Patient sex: M
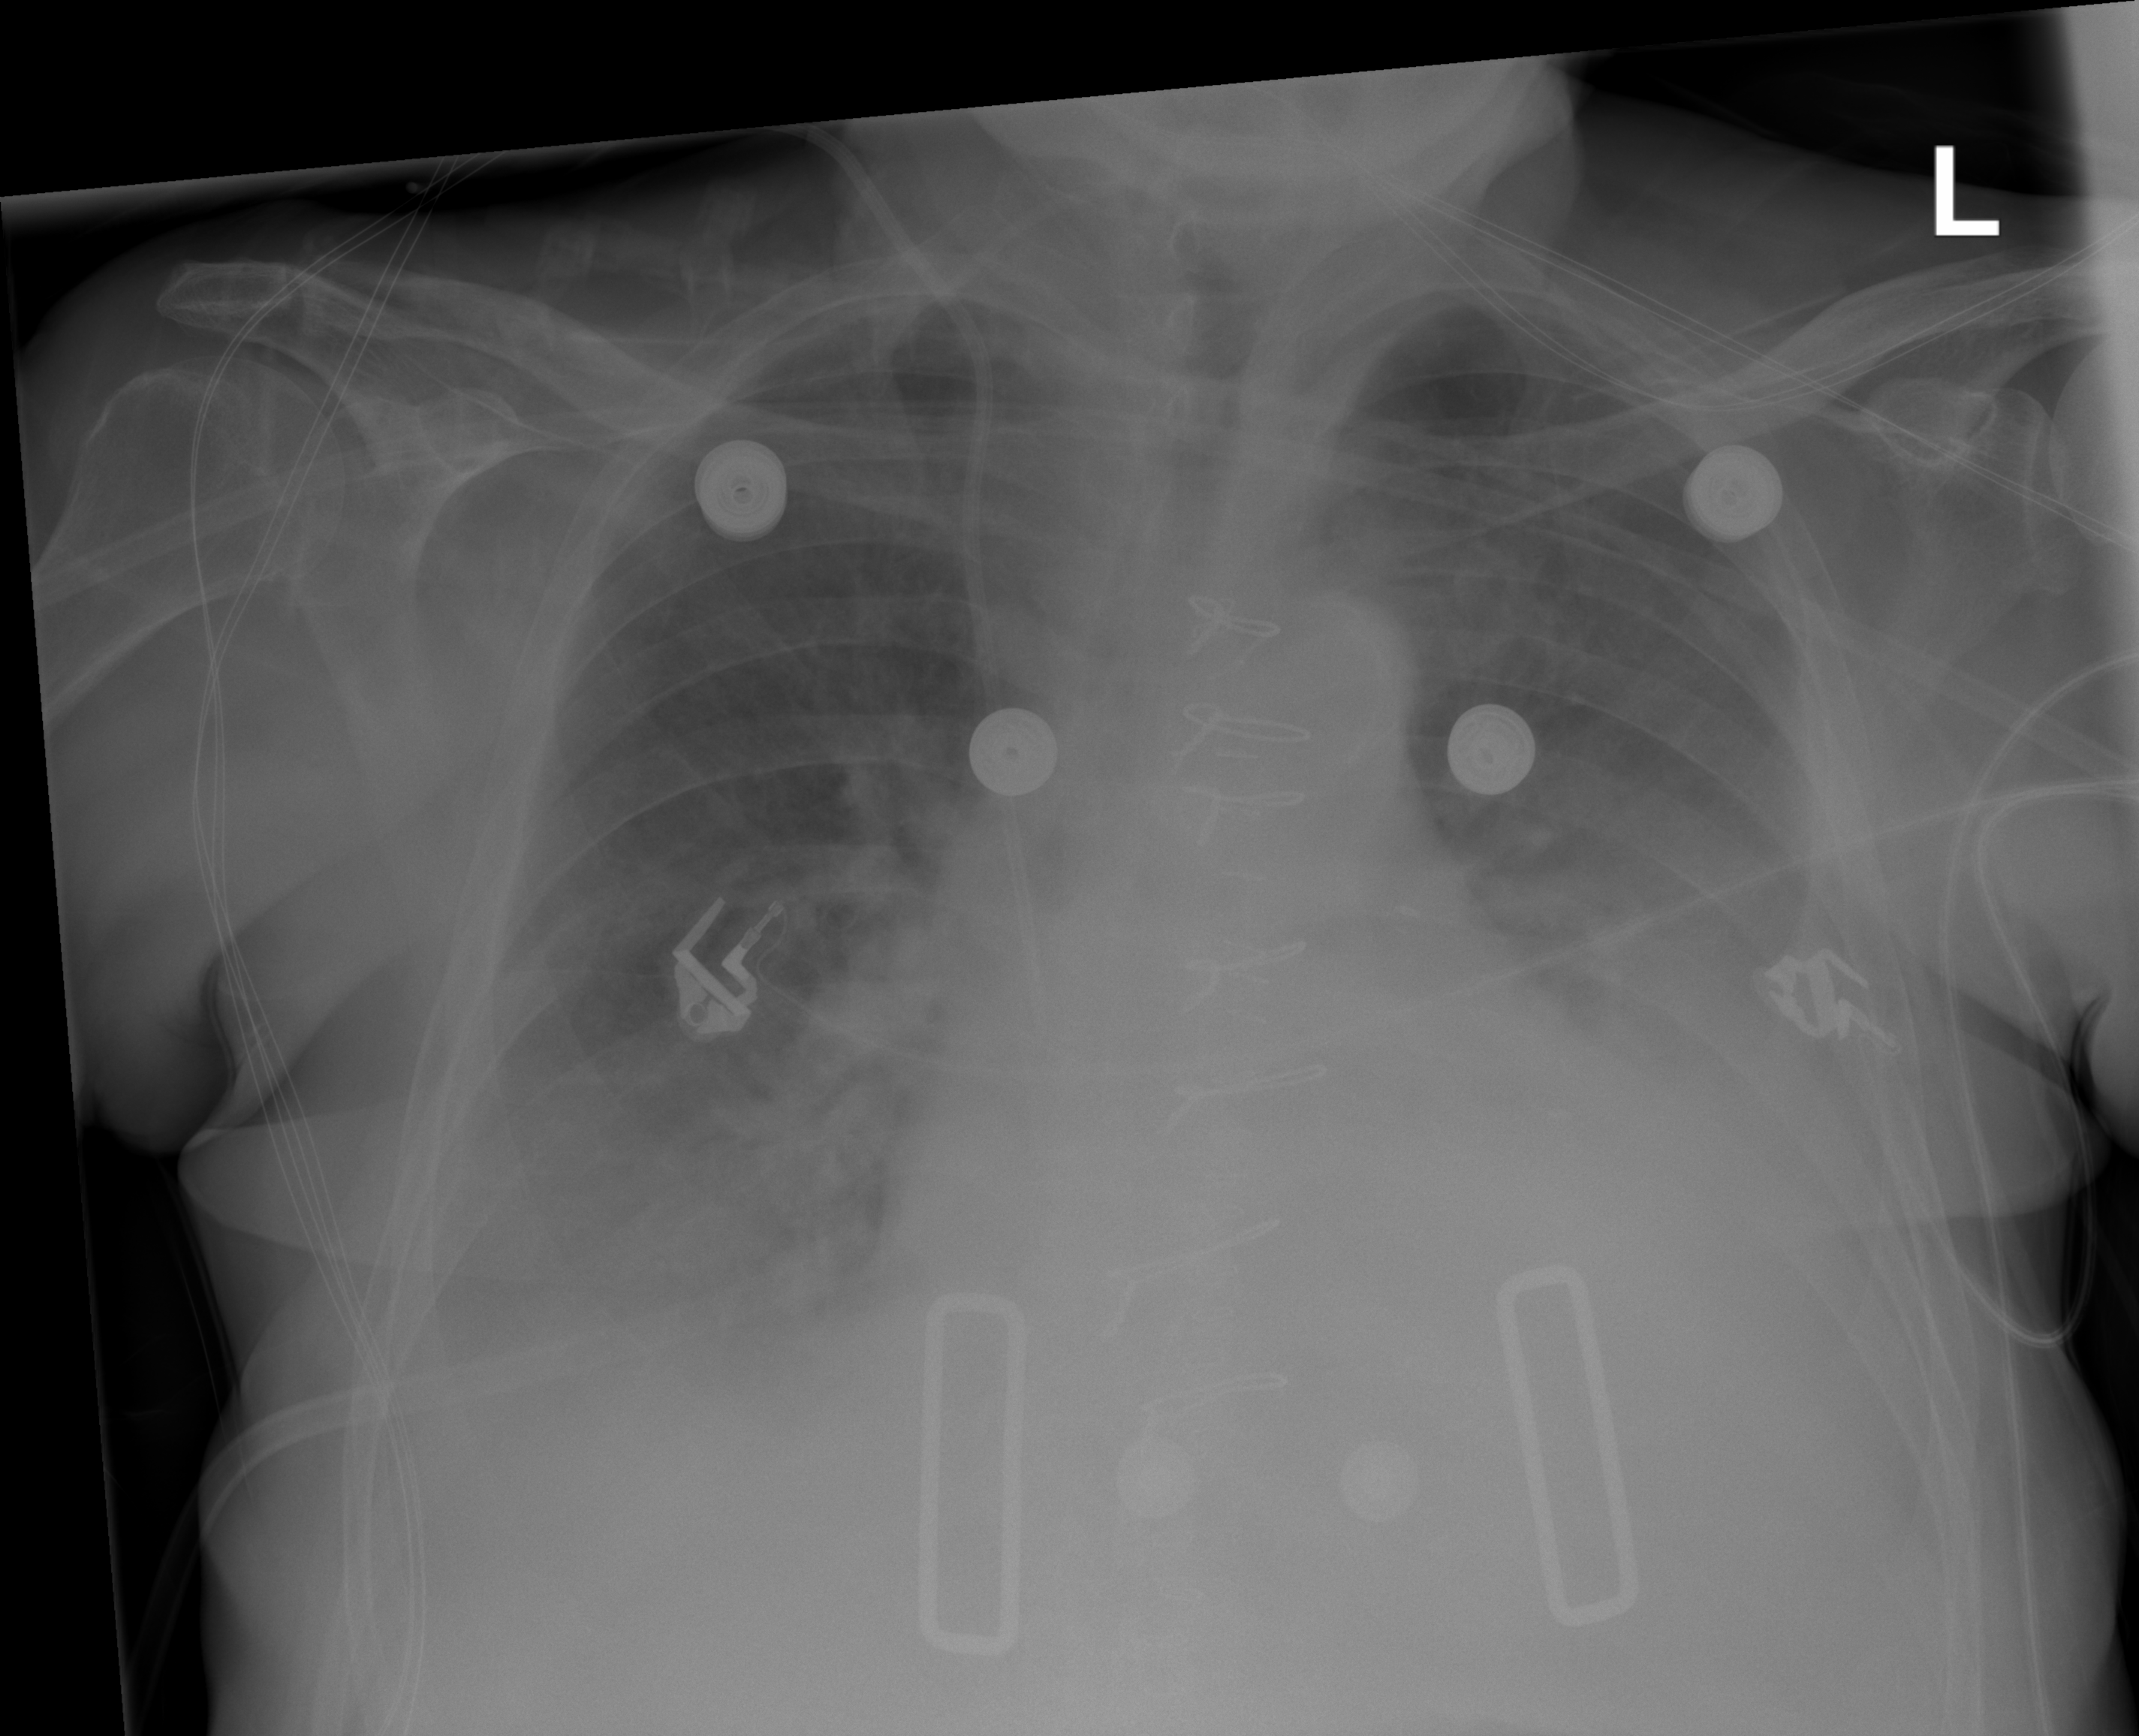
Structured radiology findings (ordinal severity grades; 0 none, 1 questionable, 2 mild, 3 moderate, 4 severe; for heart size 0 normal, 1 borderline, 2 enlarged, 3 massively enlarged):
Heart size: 2
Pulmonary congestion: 2
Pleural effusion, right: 3
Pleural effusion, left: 3
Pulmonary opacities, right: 2
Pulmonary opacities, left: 1
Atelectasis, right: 2
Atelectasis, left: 2